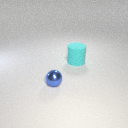
small blue metal sphere to the left of large cyan rubber cylinder